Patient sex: F
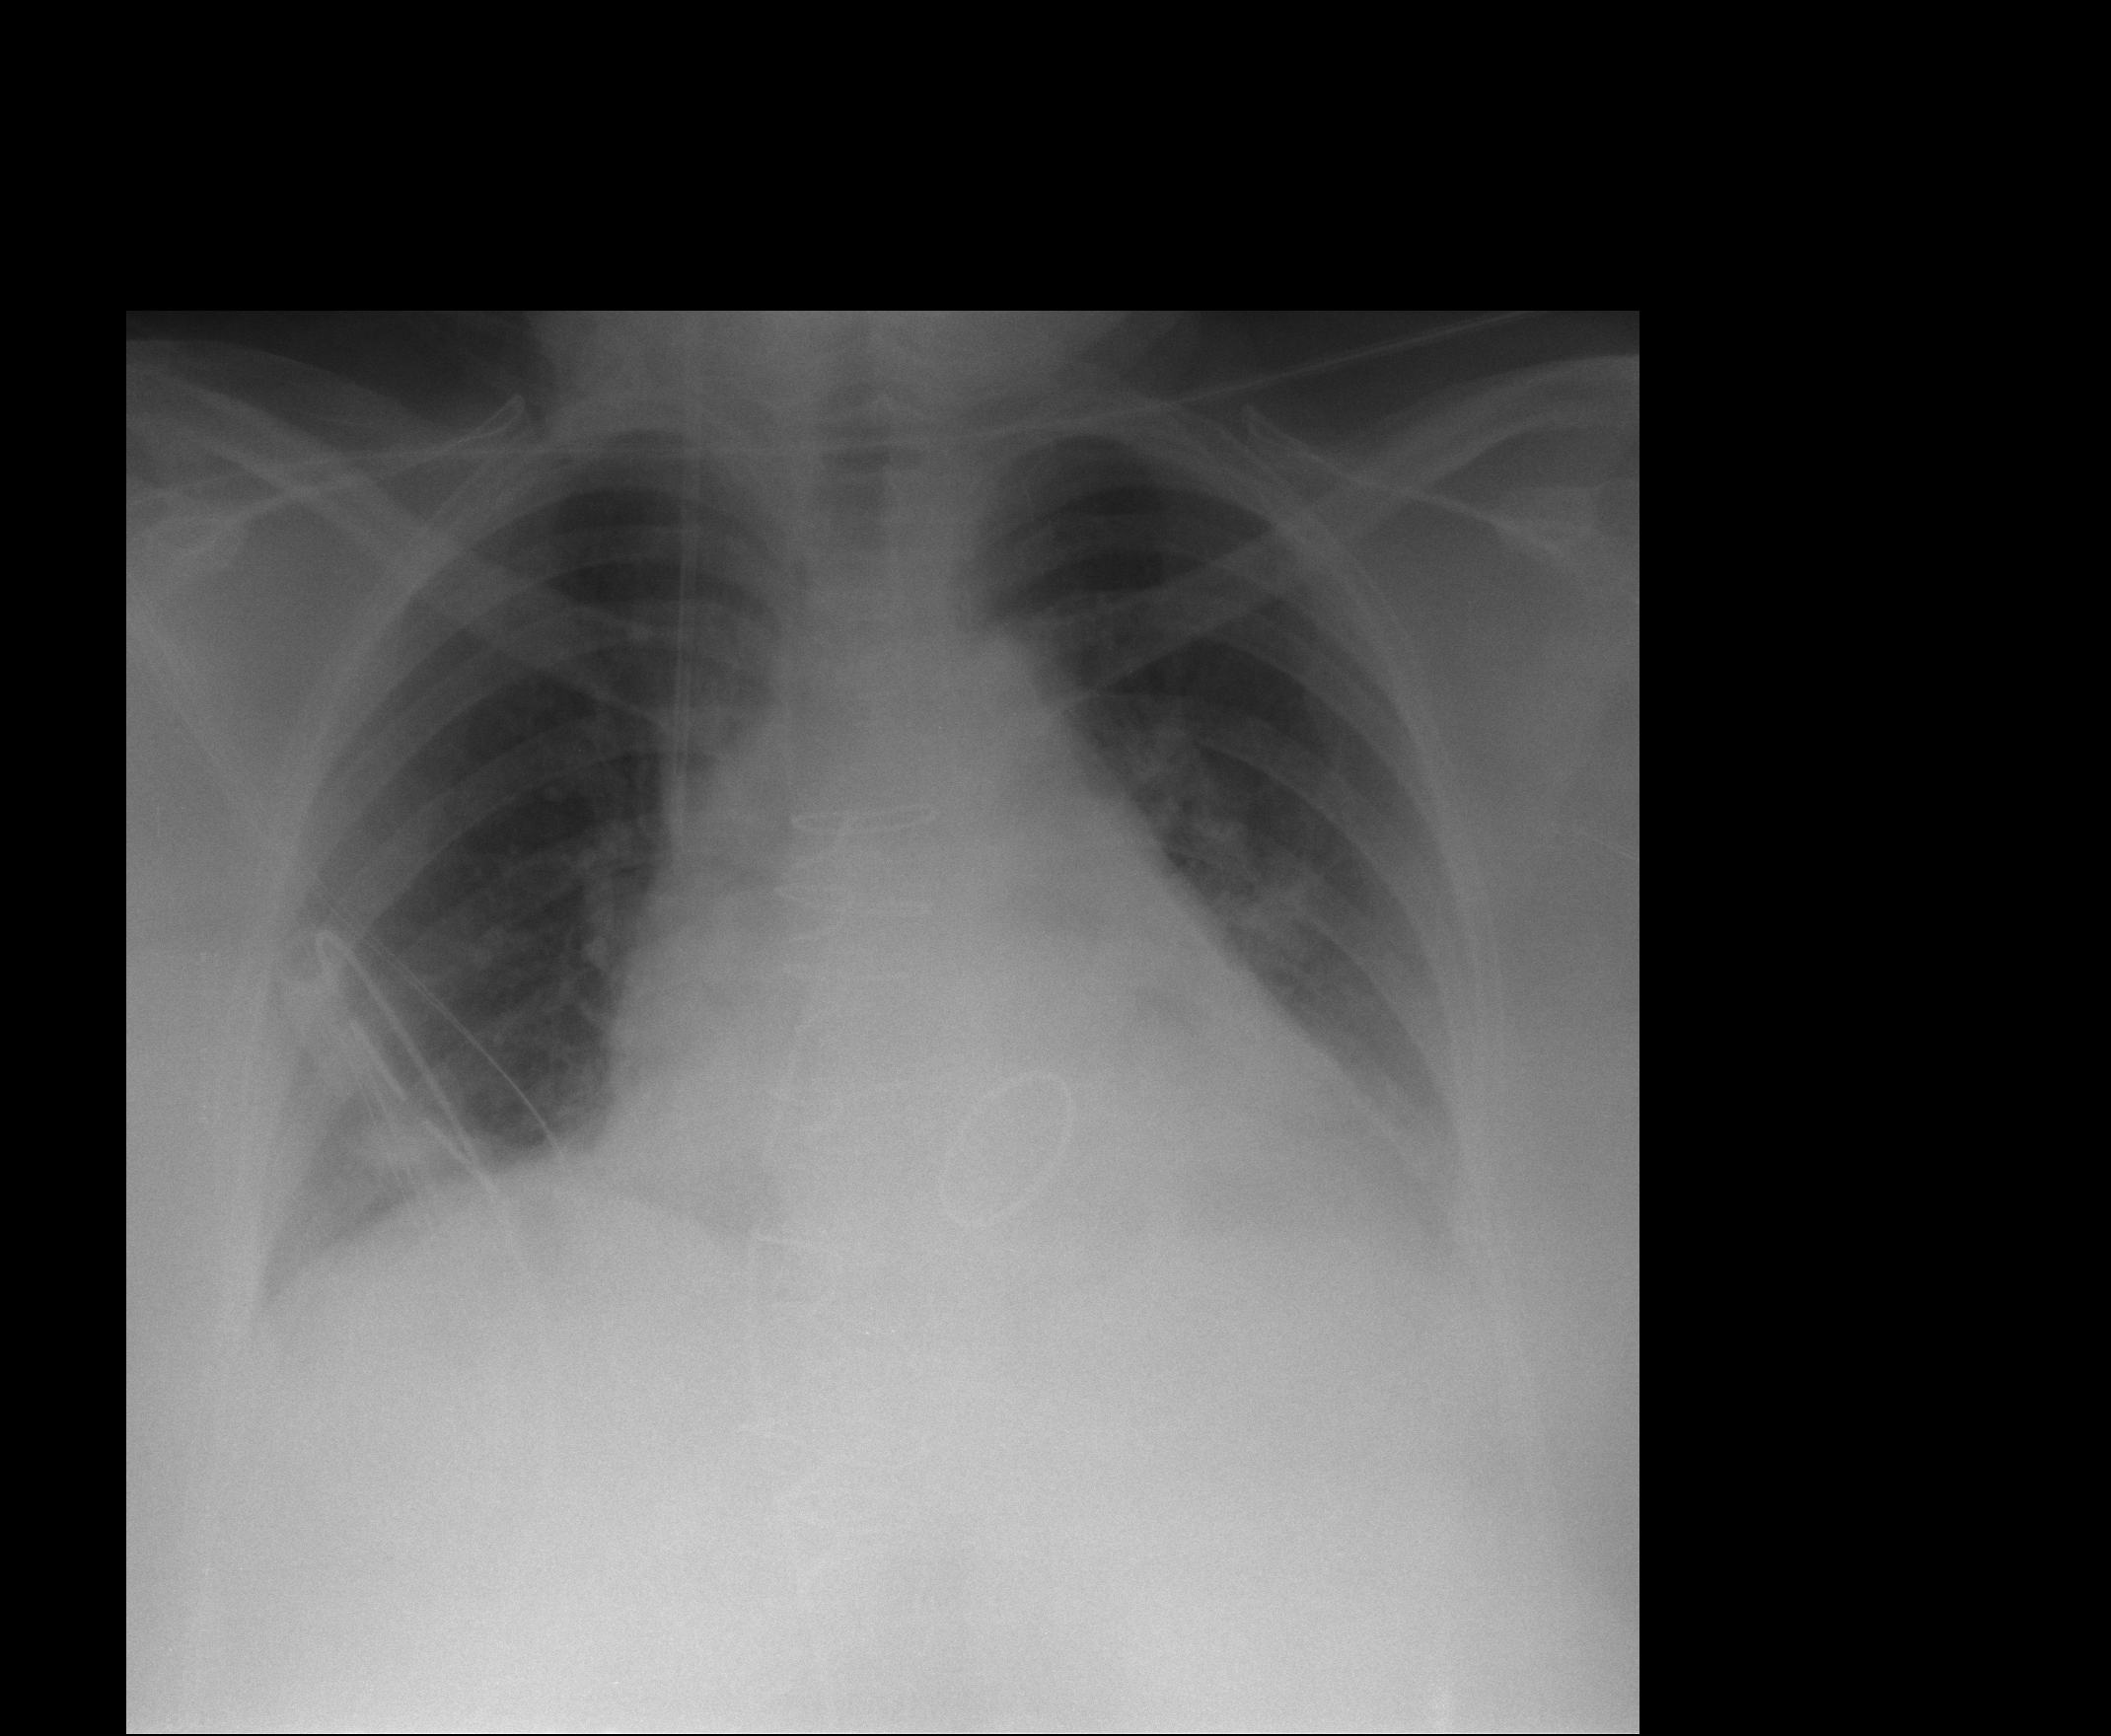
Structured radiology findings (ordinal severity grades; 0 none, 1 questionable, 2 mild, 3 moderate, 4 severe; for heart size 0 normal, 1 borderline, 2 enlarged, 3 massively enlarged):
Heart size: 0
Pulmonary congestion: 2
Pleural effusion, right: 0
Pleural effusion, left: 2
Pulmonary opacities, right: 0
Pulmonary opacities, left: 0
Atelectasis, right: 0
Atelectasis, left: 3